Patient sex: F
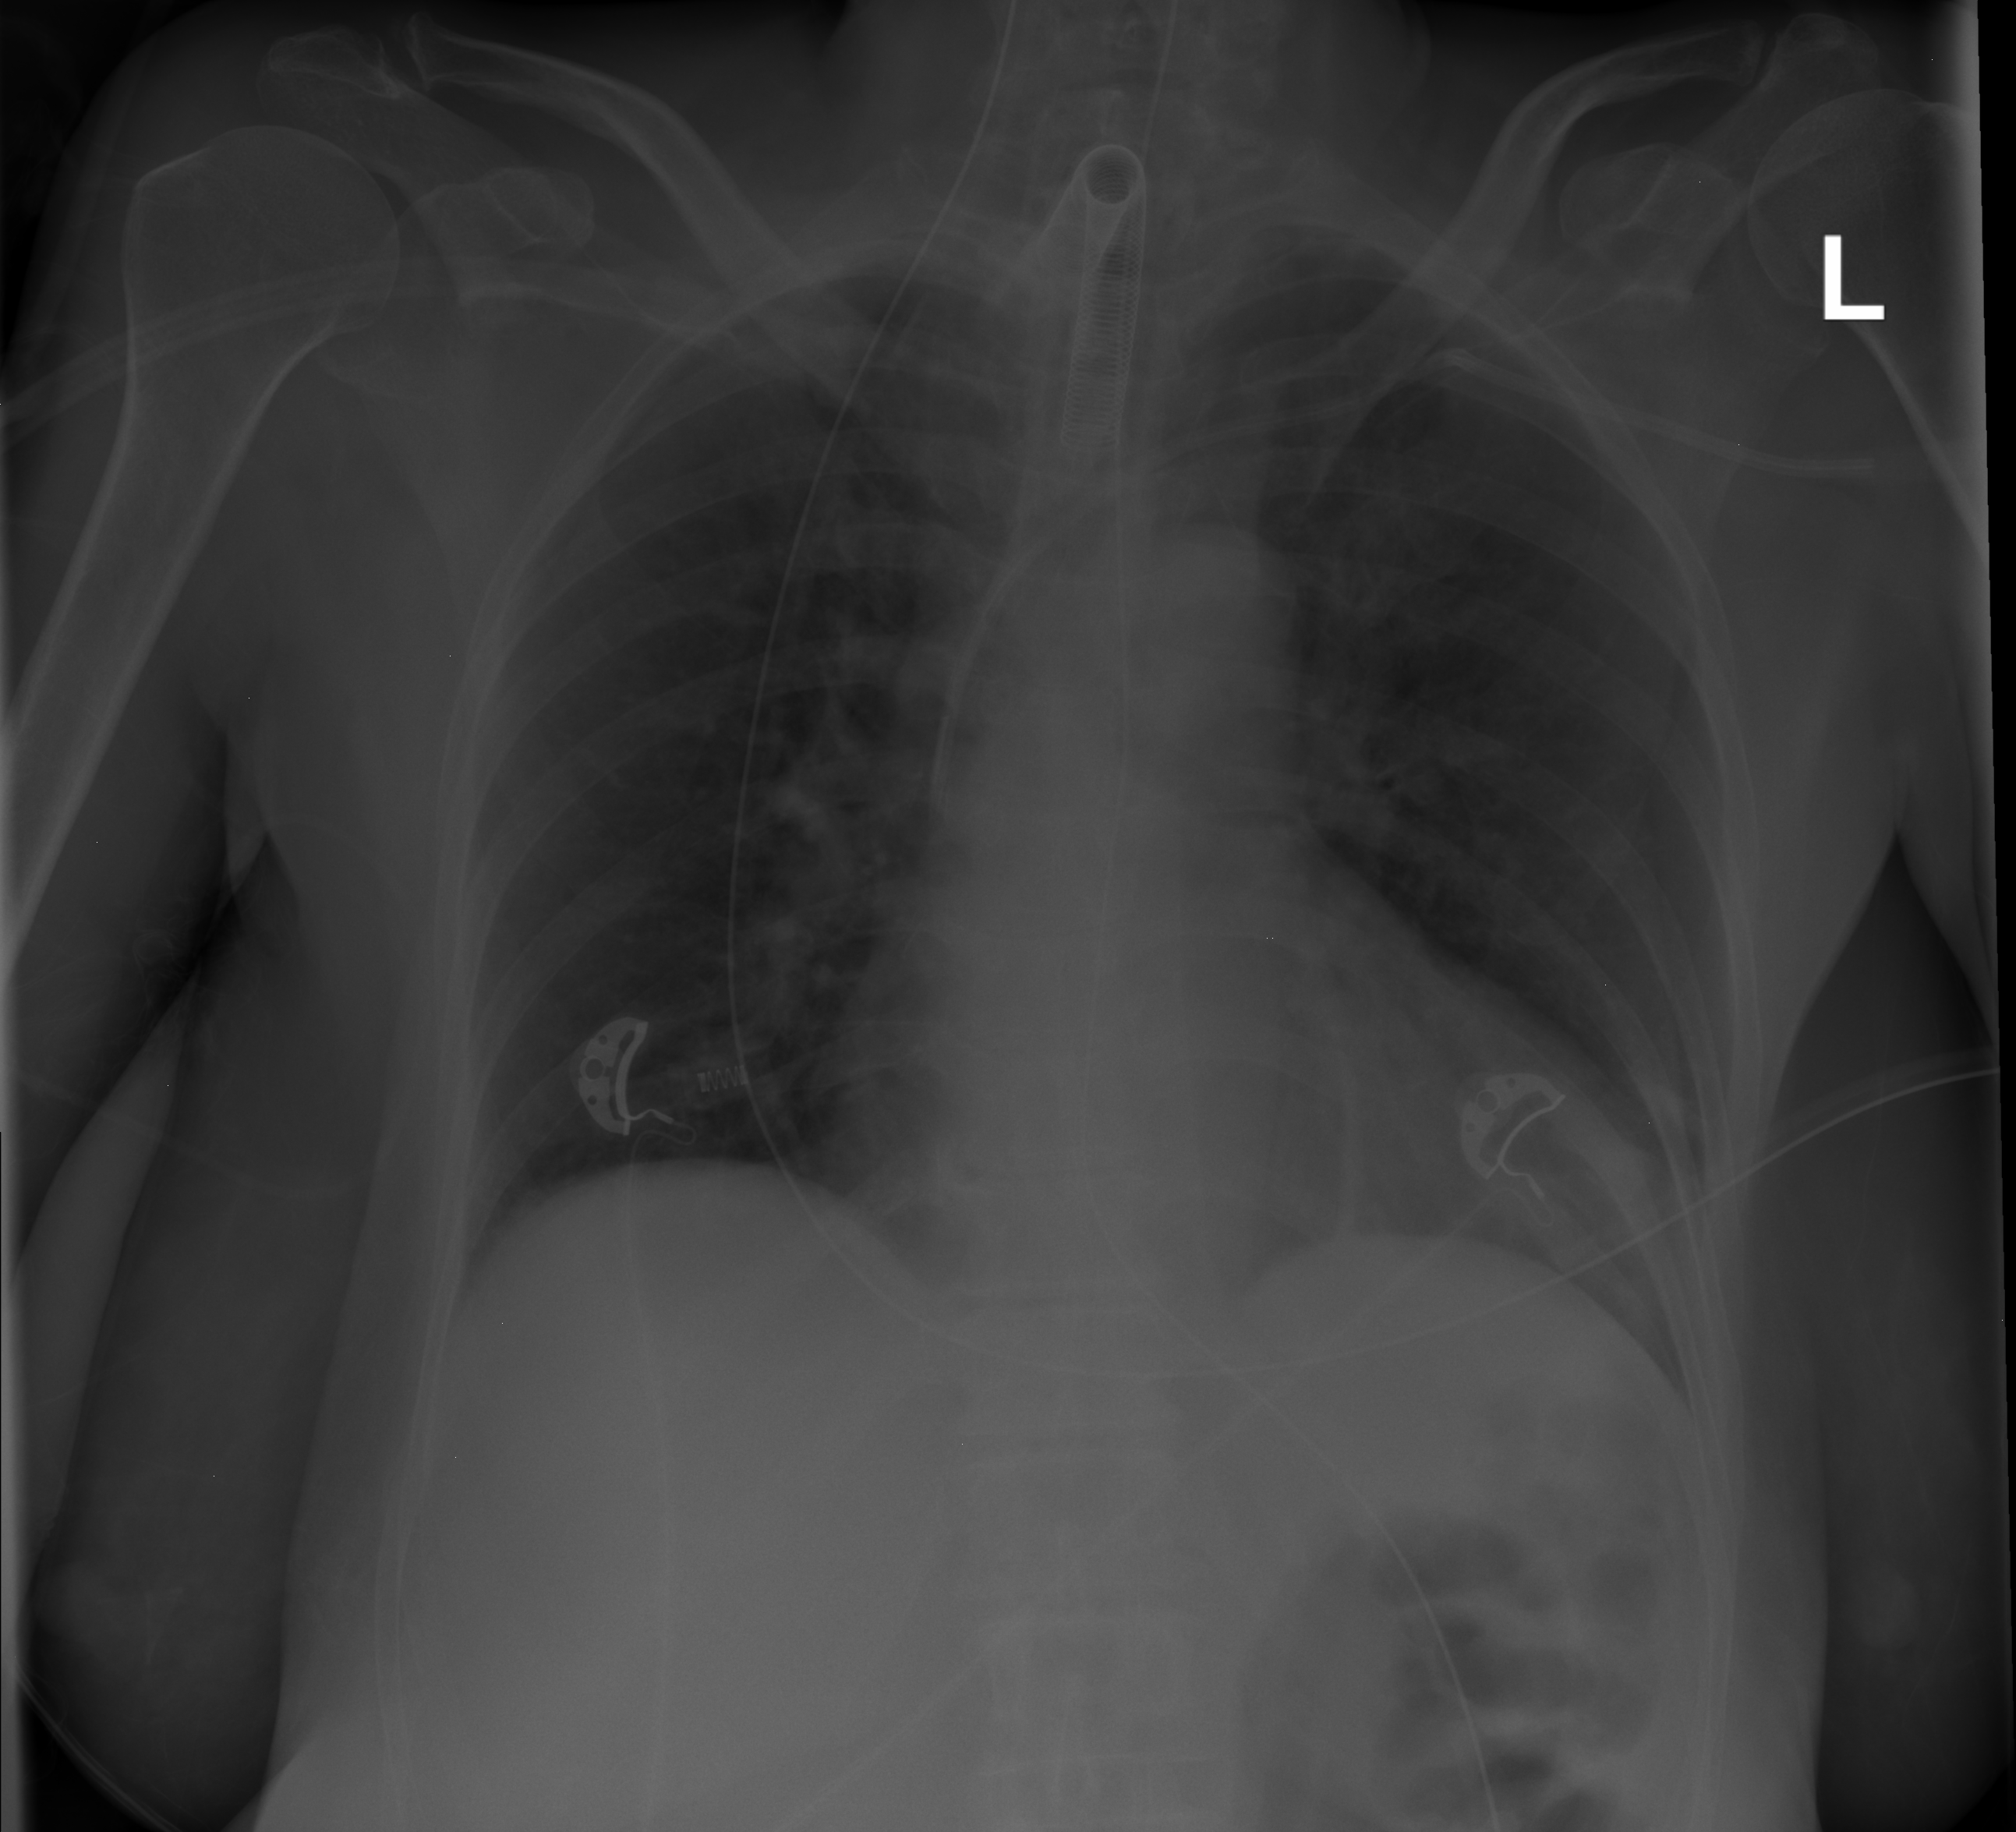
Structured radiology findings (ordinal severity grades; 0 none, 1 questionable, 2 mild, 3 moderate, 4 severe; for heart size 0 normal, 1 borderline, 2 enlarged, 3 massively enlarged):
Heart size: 2
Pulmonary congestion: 0
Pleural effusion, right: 0
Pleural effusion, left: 2
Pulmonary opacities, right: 0
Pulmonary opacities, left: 0
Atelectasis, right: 1
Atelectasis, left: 1